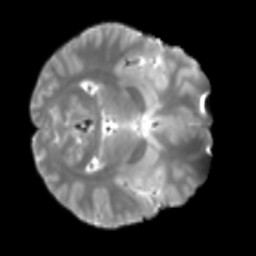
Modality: T2w
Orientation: axial
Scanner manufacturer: siemens
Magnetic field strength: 3 T
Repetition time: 4 s
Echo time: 0.0594 s